Aerial crown-view tile of a tropical tree (Barro Colorado Island, Panama), acquired 20240918:
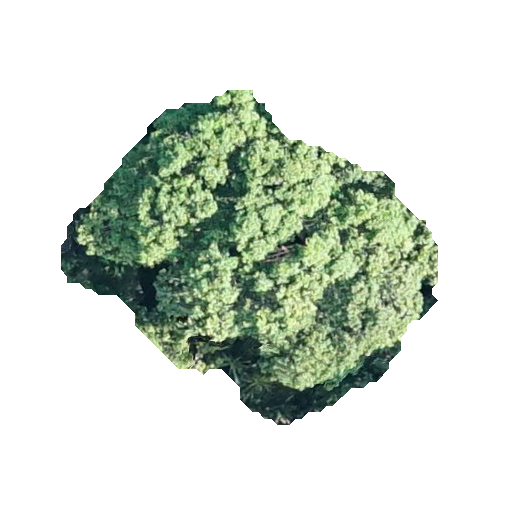
Species: Aspidosperma desmanthum
GBIF accepted scientific name: Aspidosperma desmanthum
Crown area: 121.265 m²